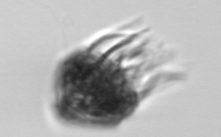
Label: Ciliophora